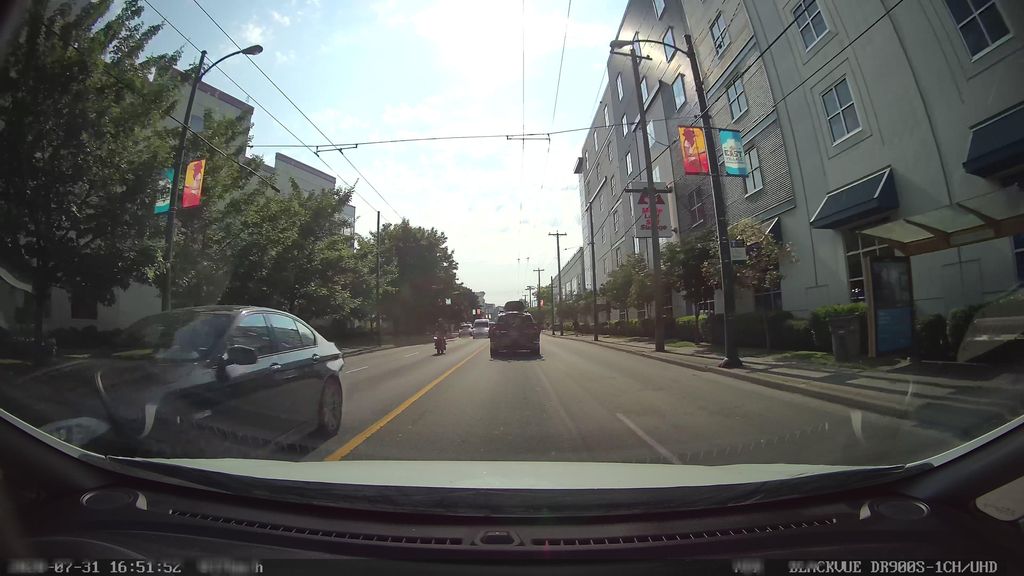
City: vancouver